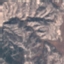
Label: HerbaceousVegetation